Question: I'd like to make in html/css this header (see picture) that I created using fireworks. This issue is that I'm not sure what the best approach is for this multi level menu. Was thinking of several DIVs next to each other (one per menu category Topic I, Topic II, etc)) and within each DIV text/hyperlink for each sub-menu items (Biography, Publications, etc) but that does not sound as a the "cleanest" approach. Any suggestions? Thanks

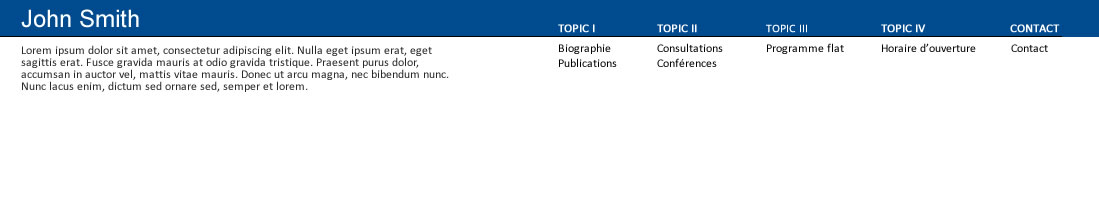
Answer: Alright, I've written you up an ultra-quick jsfiddle, which might server as a decent starting point. I basically just used nested divs inside a '<header>' tag, simply to aid code readability.
<URL>